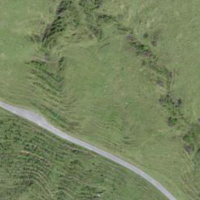
EUNIS habitat code: 23
Species observed at this site:
Corvus corone
Parnassia palustris
Accipiter gentilis
Troglodytes troglodytes
Anthus spinoletta
Pyrrhula pyrrhula
Prunella modularis
Turdus viscivorus
Fringilla coelebs
Buteo buteo
Sylvia atricapilla
Phylloscopus collybita
Erithacus rubecula
Regulus regulus
Nucifraga caryocatactes
Falco tinnunculus
Motacilla alba
Periparus ater